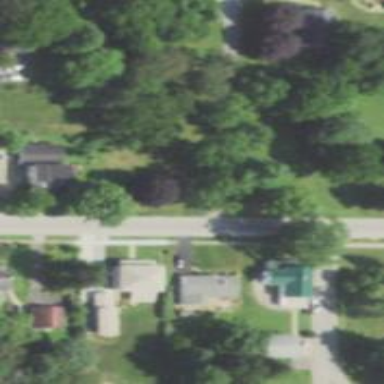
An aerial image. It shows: Residential road with asphalt surface and sidewalk on the left.